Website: slack
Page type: payment
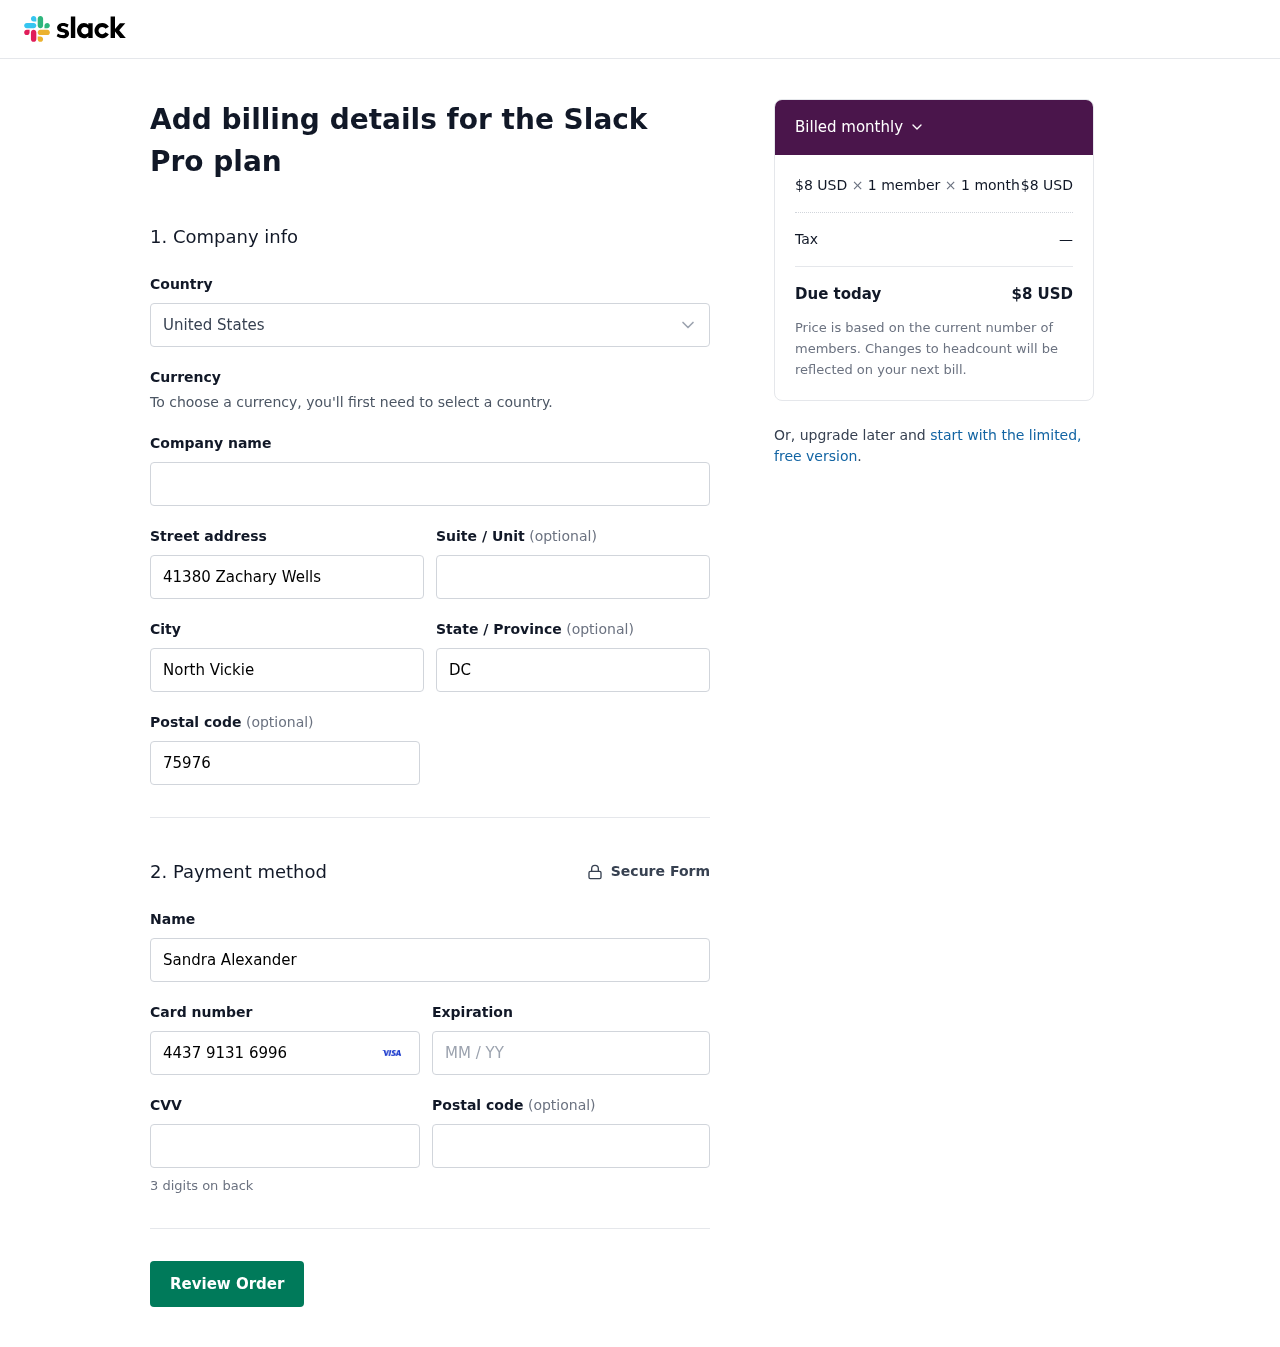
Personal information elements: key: PII_COUNTRY
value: United States
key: PII_STREET
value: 41380 Zachary Wells
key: PII_CITY
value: North Vickie
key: PII_STATE
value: DC
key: PII_POSTCODE
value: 75976
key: PII_FULLNAME
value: Sandra Alexander
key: PII_CARD_NUMBER
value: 4437 9131 6996 7766
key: PII_CARD_EXPIRY
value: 02/29
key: PII_CARD_CVV
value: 608
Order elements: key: ORDER_PRICE_PER_MEMBER
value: $8 USD
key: ORDER_NUM_MEMBERS
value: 1 member
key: ORDER_NUM_MONTHS
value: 1 month
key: ORDER_SUBTOTAL
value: $8 USD
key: ORDER_TAX
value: —
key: ORDER_TOTAL
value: $8 USD